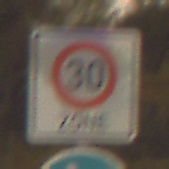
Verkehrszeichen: BeginnZone30
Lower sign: Gehweg
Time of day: Night
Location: Outdoor (Nature)
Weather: Clear
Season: NotSpecified
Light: Natural